一年级 · 画法几何学
下列左图是由右边哪两个图形拼成的? 请在下面的括号里画 “ $\checkmark$ "。 (4 分)

(1)

(2)

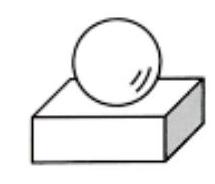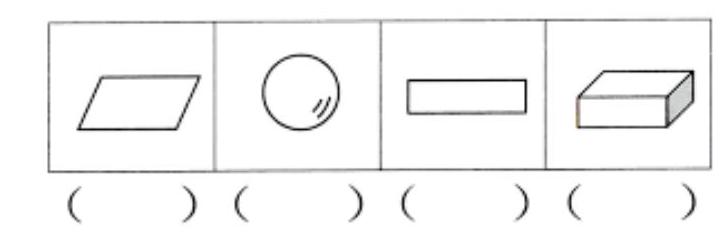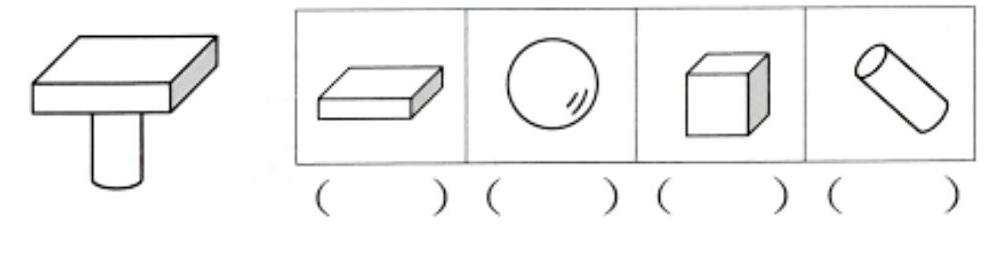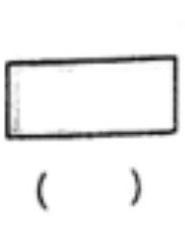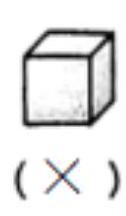
答案: 解(1)

(2)

(4)

(5)